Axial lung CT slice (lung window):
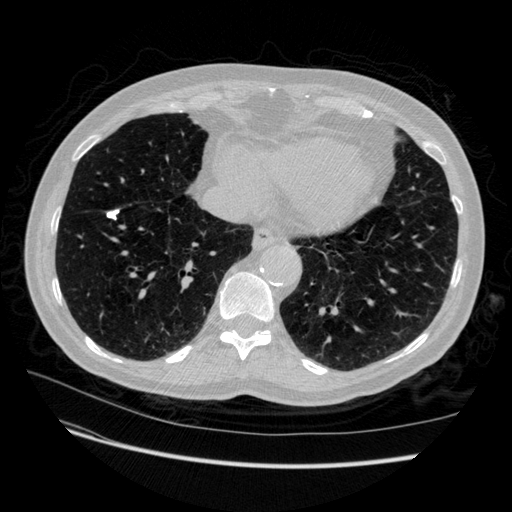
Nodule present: yes
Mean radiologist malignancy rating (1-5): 1